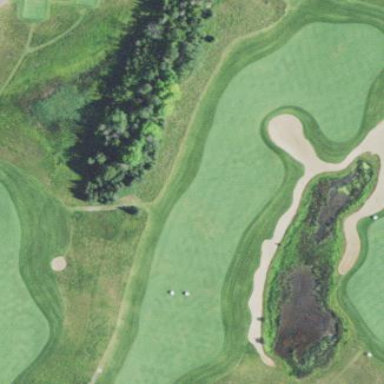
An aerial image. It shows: Scenic golf fairway.